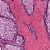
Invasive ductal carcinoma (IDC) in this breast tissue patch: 0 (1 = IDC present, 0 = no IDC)